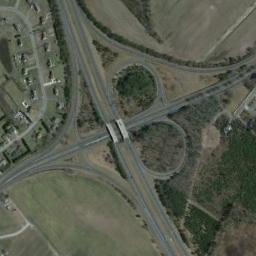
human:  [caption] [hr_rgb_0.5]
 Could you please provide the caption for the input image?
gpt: There are many overpasses of different lengths .

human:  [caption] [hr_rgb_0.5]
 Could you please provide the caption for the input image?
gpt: The two overpasses in the picture form a heart shape .

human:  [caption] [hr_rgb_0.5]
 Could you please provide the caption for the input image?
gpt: The clover-leaf overpasses over the roads on the clearing and a residential area is next to the overpass .

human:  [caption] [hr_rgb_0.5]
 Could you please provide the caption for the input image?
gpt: The overpass is on the grass next to some trees .

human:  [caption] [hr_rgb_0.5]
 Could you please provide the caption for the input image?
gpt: There are some green lawns beside the overpass .